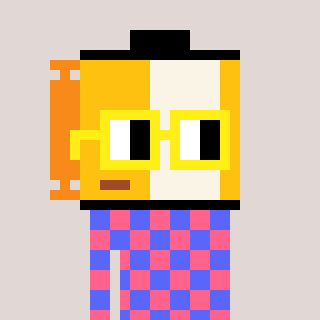
a pixel art character with square yellow glasses, a film roll-shaped head and a purple-colored body on a warm background